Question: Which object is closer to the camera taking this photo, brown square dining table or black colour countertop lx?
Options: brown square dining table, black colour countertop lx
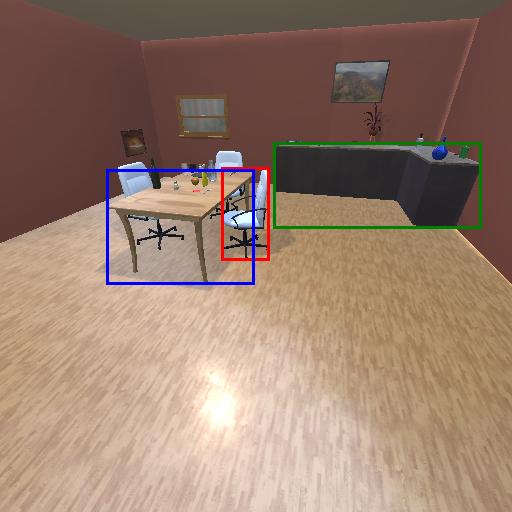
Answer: brown square dining table